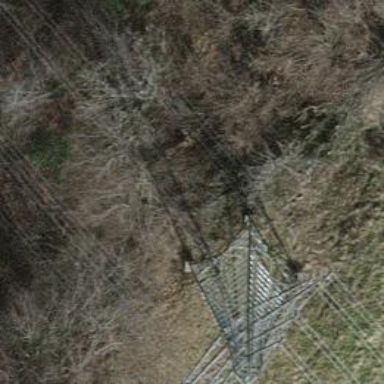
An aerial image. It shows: Lattice structure tower used for power transmission.